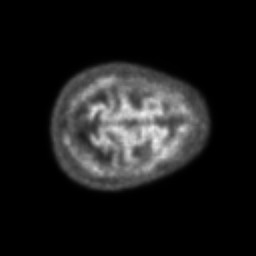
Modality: PET
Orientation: axial
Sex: female
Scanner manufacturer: ge